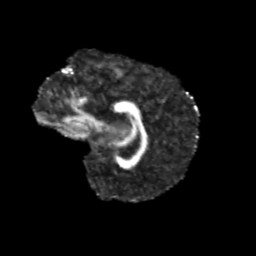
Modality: FA
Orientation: sagittal
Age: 11
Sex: female
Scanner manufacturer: siemens
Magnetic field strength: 3 T
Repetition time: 3.8 s
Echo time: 0.07 s